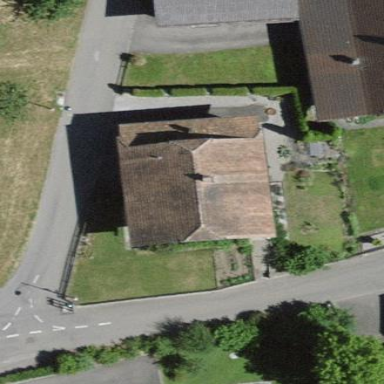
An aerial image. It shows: Residential building with half-hipped roof shape.